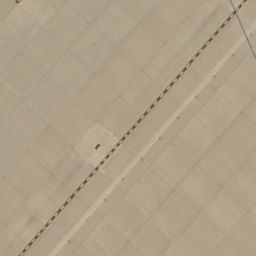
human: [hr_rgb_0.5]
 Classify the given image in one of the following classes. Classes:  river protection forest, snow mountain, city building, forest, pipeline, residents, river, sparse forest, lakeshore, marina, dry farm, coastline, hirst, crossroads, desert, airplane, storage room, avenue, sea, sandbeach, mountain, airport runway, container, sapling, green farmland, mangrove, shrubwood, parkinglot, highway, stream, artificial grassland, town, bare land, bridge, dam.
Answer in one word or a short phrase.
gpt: airport runway